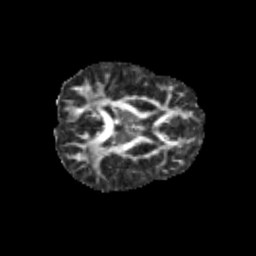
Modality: FA
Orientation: axial
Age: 13
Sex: male
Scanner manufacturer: siemens
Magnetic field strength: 3 T
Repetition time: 3.8 s
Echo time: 0.07 s